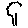
Label: tree